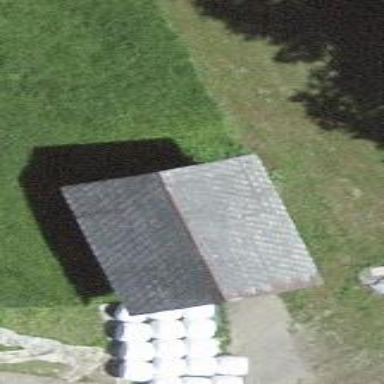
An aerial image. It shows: Barn.